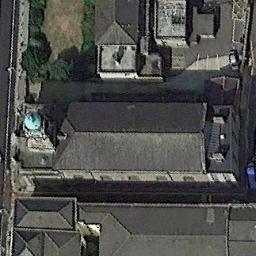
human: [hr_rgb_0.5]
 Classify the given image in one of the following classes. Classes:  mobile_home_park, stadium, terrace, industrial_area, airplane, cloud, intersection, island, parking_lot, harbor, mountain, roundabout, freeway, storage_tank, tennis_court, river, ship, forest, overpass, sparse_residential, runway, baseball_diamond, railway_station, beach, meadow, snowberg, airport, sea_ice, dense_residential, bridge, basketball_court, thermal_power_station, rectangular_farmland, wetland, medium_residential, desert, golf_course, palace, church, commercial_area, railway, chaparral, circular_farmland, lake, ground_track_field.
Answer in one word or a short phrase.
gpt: church